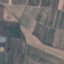
Land use / land cover: PermanentCrop